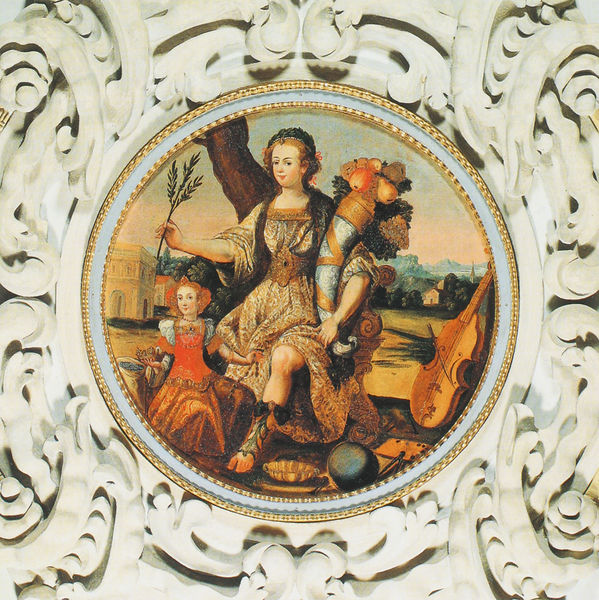
Titel: Festsaal des Klosters St. Benedikt
Künstler: Kaspar Feichtmayr
Standort: Benediktbeuern, Kloster St. Benedikt (EU - D - Bayern - Oberbayern)
Schlagwörter: baum, fuß, gemälde, himmel, landschaft, frau, kleid, stuhl, gebäude, haus, rot, tuch, ball, malerei, ornament, arm, rahmen, schale, füllhorn, instrument, baumstamm, kirche, gewand, gold, decke, kind, tochter, pflanze, schön, rund, tondo, früchte, trauben, äpfel, bein, cello, berge, arches, blue, palace, people, red, thron, white, women, black, dress, female, gilded, gray, old, painting, portrait, woman, yellow, musikinstrument, ornamente, picture, stuck, brown, palm, knie, birnen, burg, medaillon, palast, zweig, kugel, allegorie, lorbeer, bratsche, geige, violine, apple, classical, fruit, greek, man, mythology, roman, sky, stone, tree, building, girl, hills, house, landscape, orange, sea, horizon, child, tempel, muschel, autumn, plants, decoration, frame, oval, welt, mother, fall, town, laurel, music, weltkugel, family, renaissance, rome, buildings, ceiling, art, foot, prächtig, zirkel, circle, goddess, sandals, northern, sandal, figure, pale, horn, wallpainting, dutch, grapes, ölzweig, organge, gambe, clothing, round, kid, bow, chello, north, grave, bowl, viola, leg, daughter, leafs, vista, tile, violin, stucco, harvest, pear, picture frame, sphere, circular, greek mythology, twig, rim, celle, brench, breen, sprig, bounty, persephone, citra, cornucopia, olive branch, roman mythology, demeter, archiectural features, cornicopia, celo, tondostuck, tonde